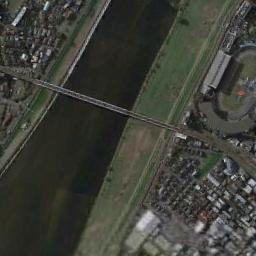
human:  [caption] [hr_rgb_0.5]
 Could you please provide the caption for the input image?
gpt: A bridge connects the land on both sides of the turquoise river  There are long green river banks on both sides of the river  There are many residential areas on the land .

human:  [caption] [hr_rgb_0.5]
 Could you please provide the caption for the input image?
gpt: There is a bridge over the river with many buildings on the both sides .

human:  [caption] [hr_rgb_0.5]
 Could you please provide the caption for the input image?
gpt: Many ships docked on both sides of the river .

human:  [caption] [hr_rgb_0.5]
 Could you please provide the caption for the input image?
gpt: A bridge built on a dark green moat and the residential area on both sides of the moat .

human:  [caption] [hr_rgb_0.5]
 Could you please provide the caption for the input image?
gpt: Many buildings of different shapes are at the ends of the bridge .